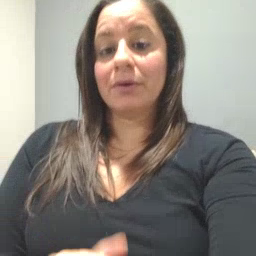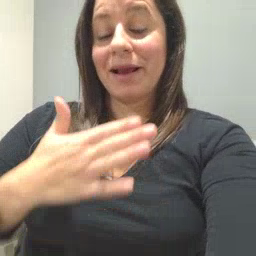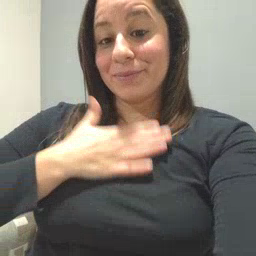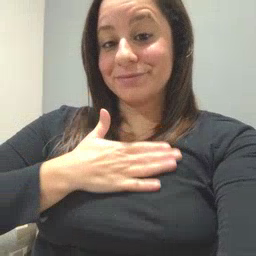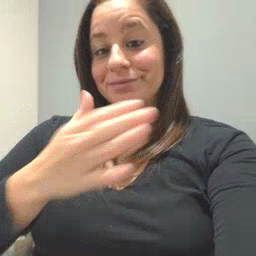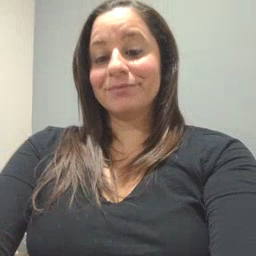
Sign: happy